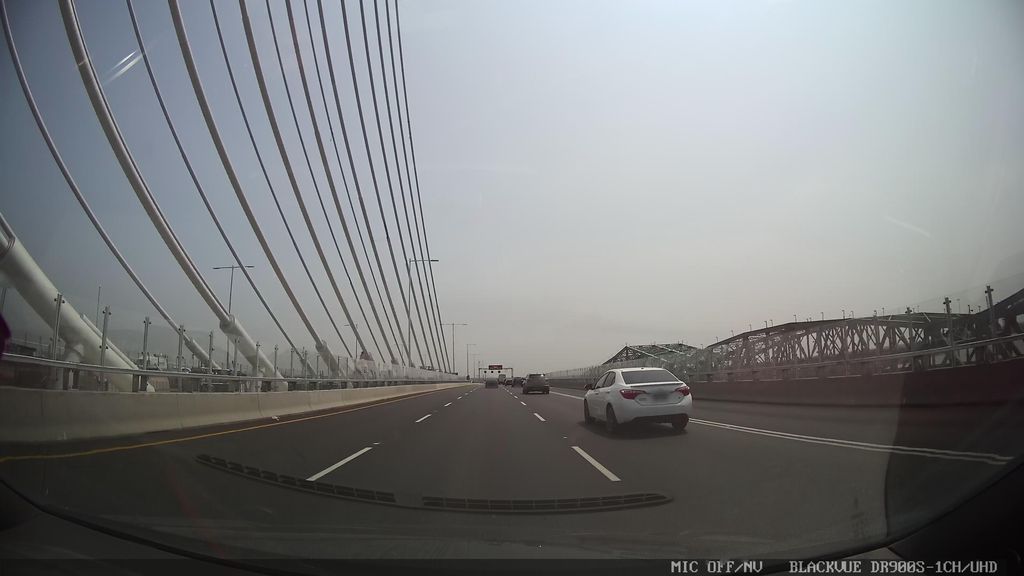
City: montreal